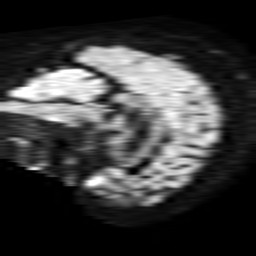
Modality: TRACE
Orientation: sagittal
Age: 52
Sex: female
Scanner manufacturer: philips
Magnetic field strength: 1.5 T
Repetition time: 4.6 s
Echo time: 0.08517 s